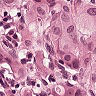
Metastatic tissue present: yes